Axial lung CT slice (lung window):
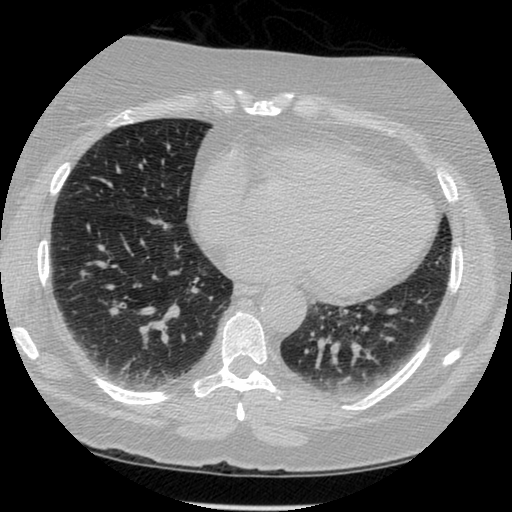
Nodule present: no